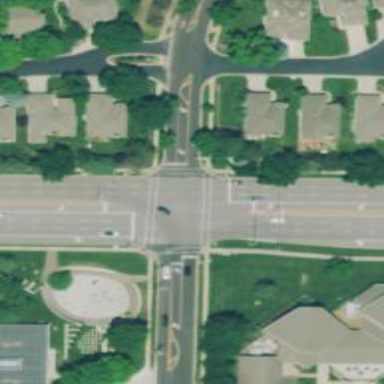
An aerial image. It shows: Solid stop line on the road.